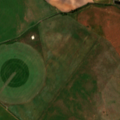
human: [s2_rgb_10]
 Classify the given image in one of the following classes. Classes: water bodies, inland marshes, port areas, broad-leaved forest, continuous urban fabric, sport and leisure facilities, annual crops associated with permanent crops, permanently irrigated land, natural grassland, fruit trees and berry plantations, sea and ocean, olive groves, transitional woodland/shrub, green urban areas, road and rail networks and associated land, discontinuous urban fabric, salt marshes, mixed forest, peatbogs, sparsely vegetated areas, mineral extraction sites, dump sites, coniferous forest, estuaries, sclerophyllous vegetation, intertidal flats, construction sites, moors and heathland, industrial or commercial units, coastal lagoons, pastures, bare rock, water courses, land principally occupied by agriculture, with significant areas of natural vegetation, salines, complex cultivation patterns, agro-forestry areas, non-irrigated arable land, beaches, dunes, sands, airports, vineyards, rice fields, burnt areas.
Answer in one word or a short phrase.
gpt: continuous urban fabric